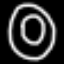
Label: donut